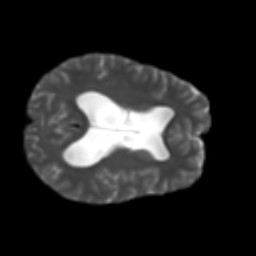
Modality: T2w
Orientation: axial
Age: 23
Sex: female
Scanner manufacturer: ge
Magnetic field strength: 3 T
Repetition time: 7.8 s
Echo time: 0.0612 s